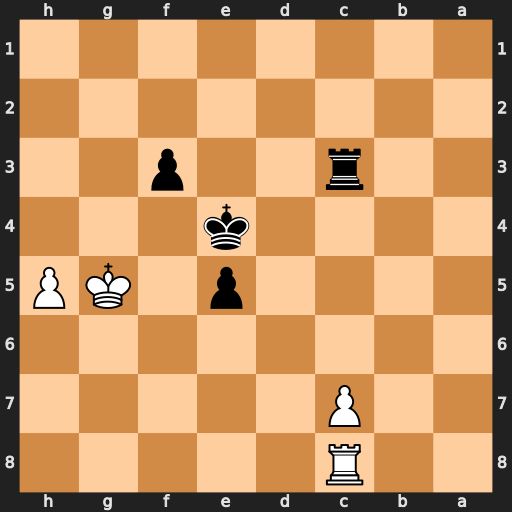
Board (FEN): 2R5/2P5/8/4p1KP/4k3/2r2p2/8/8
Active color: b
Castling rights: -
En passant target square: -
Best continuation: f2 Rf8 Ke3